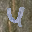
Label: 4